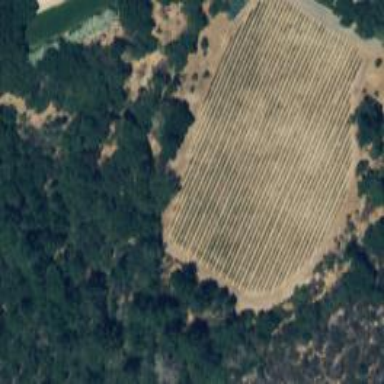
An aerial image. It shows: Vineyard where grapes are grown.